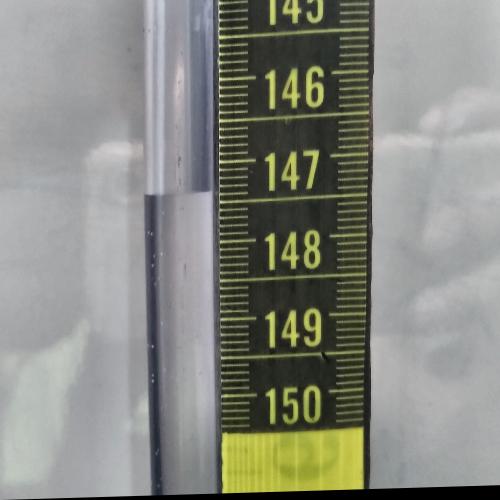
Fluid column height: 147.4 cm